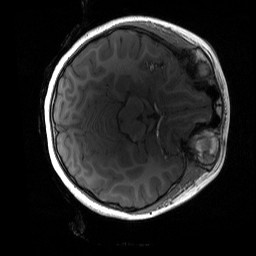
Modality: T1w
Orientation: axial
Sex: female
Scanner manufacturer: siemens
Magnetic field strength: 3 T
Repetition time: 1.9 s
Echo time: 0.00243 s